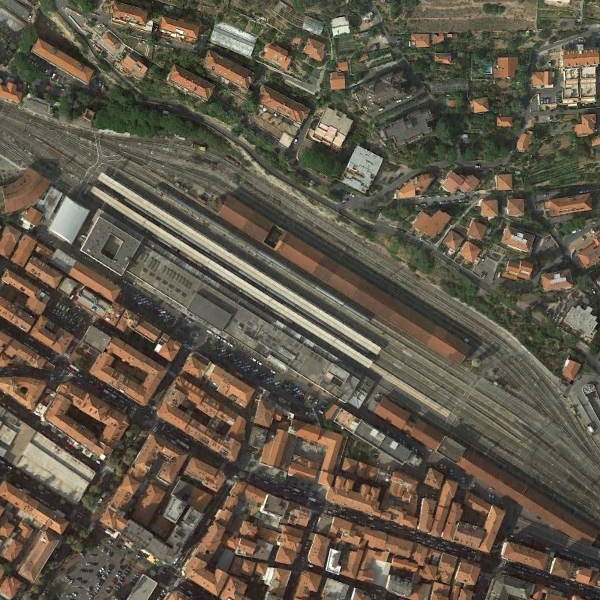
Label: RailwayStation